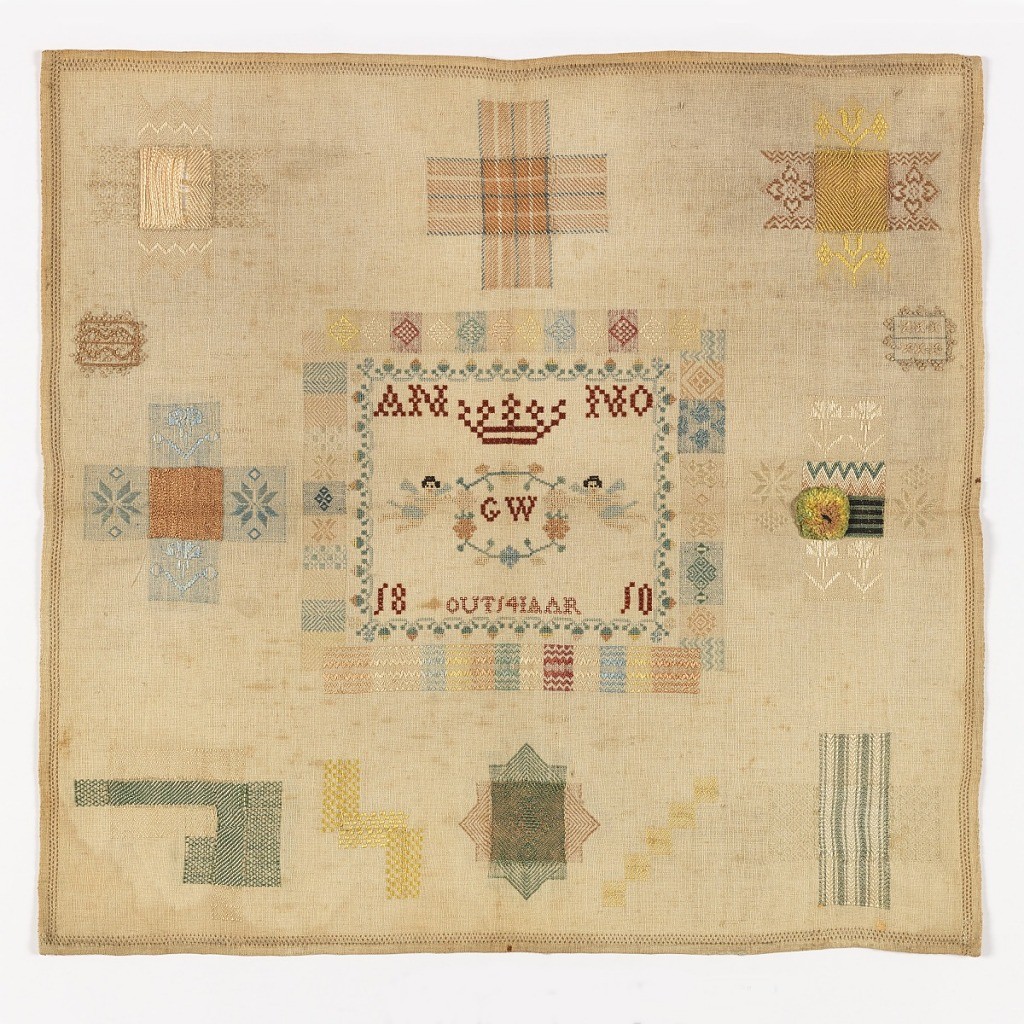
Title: Darning sampler
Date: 1810
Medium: silk embroidery on cotton foundation Technique: embroidered in running, cross, eyelet, and chain stitches on plain weave foundation
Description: Central square with inner borders surrounded by darning crosses and squares of embroidery.  Square at upper left unfinished.